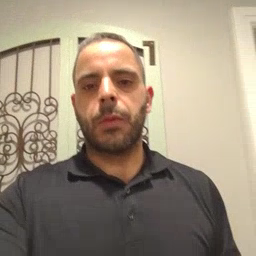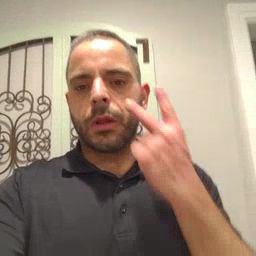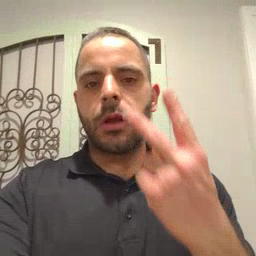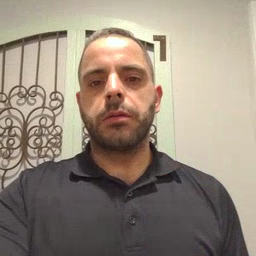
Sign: look